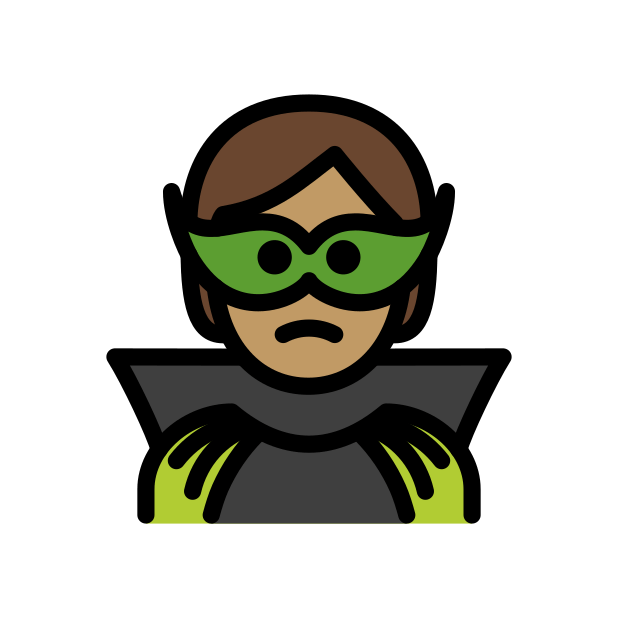
supervillain: medium skin tone